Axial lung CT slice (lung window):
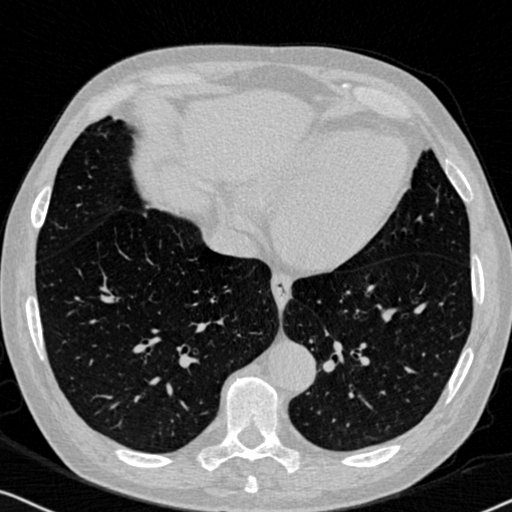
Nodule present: no